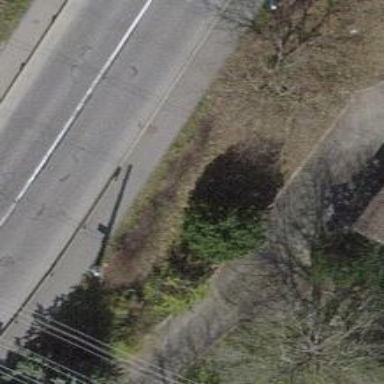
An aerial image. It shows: Urban tree with needle-leaved evergreen foliage.